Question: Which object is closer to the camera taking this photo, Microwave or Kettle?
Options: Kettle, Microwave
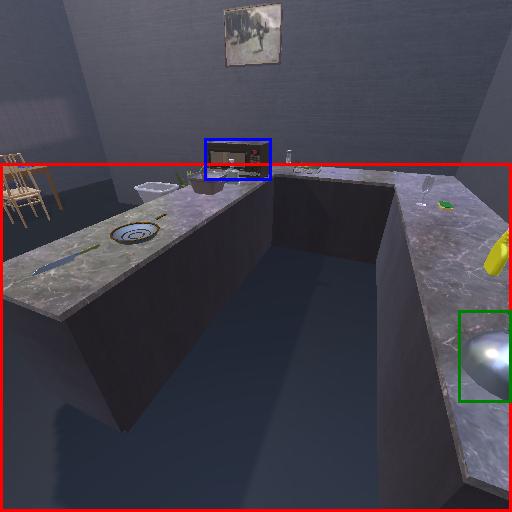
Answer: Kettle